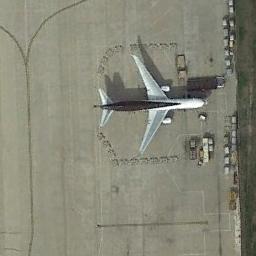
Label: airplane